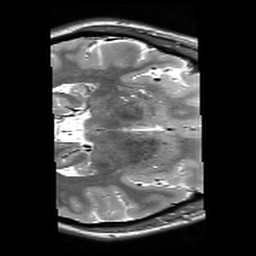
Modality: T2w
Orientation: axial
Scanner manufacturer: siemens
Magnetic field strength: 3 T
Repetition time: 9.86 s
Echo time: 0.05 s